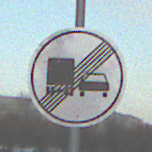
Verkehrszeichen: EndeUeberholverbotKraftfahrzeuge
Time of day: SunriseSunset
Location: Outdoor (Nature)
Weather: PartlyCloudy
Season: NotSpecified
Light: Natural